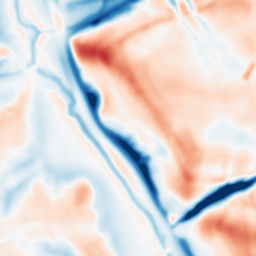
Category: multiscale
Decomposition family: dog_multiscale
Decomposition parameters: sigma_ratio: 1.6
n_scales: 4
base_sigma: 2
Upsampling method: bicubic_3x
Upsampling parameters: scale: 3
Upsampling scale: 3